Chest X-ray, PA view. Patient: 63 years old, sex F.
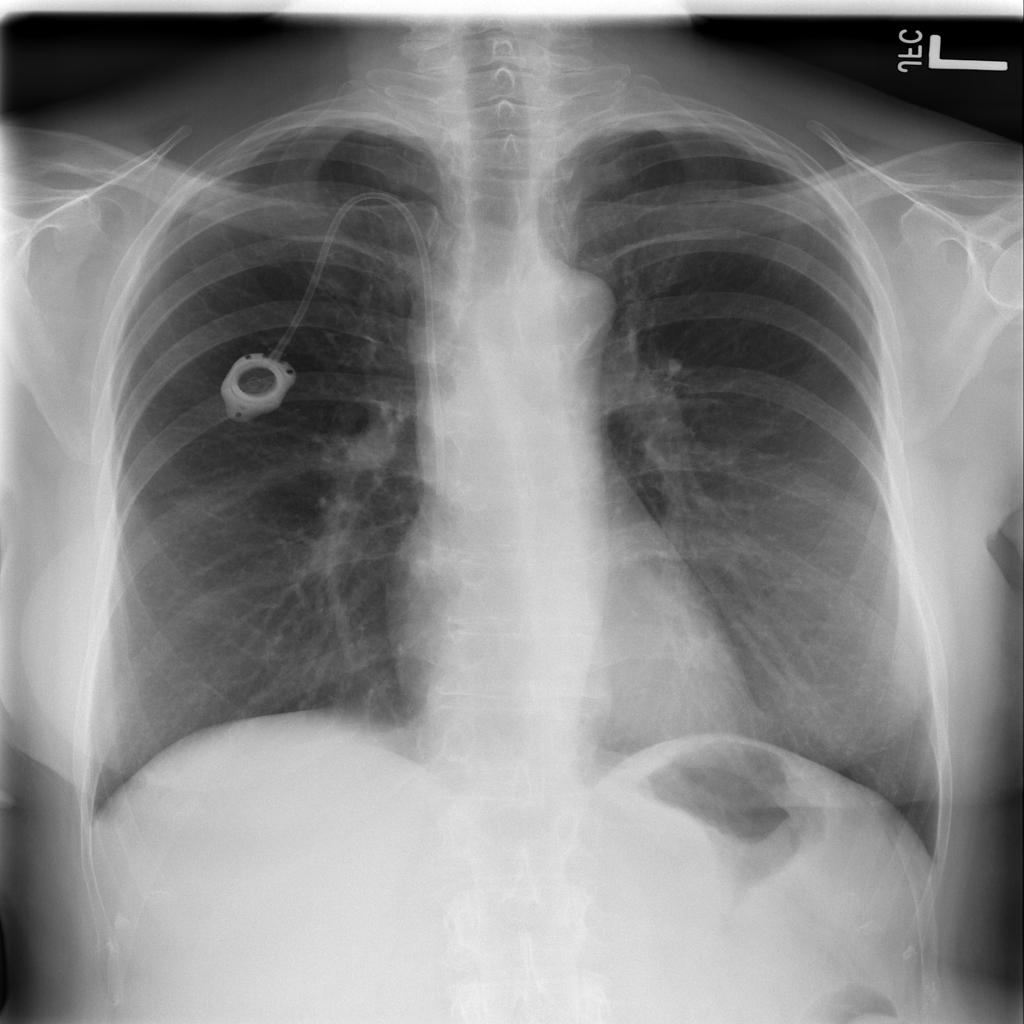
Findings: Pleural_Thickening